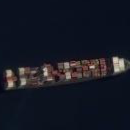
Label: Container_ship